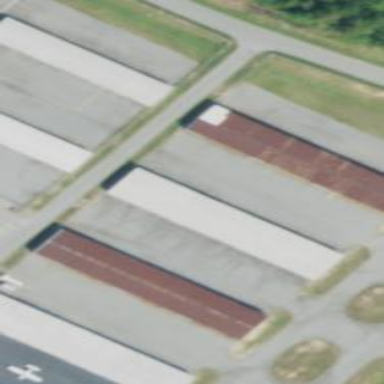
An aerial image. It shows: Hangar building at the airport.